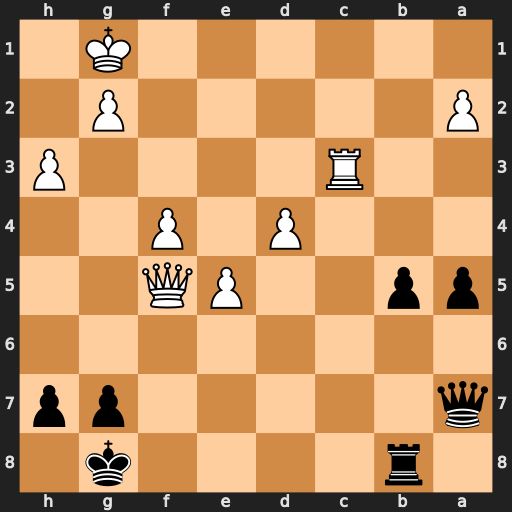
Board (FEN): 1r4k1/q5pp/8/pp2PQ2/3P1P2/2R4P/P5P1/6K1
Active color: b
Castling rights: -
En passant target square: -
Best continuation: Qxd4+ Kh2 Qxc3